Aerial crown-view tile of a tropical tree (Barro Colorado Island, Panama), acquired 20250124:
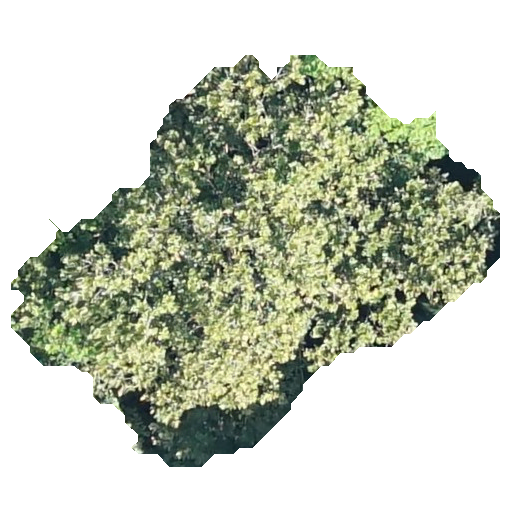
Species: Anacardium excelsum
GBIF accepted scientific name: Anacardium excelsum
Crown area: 175.73 m²